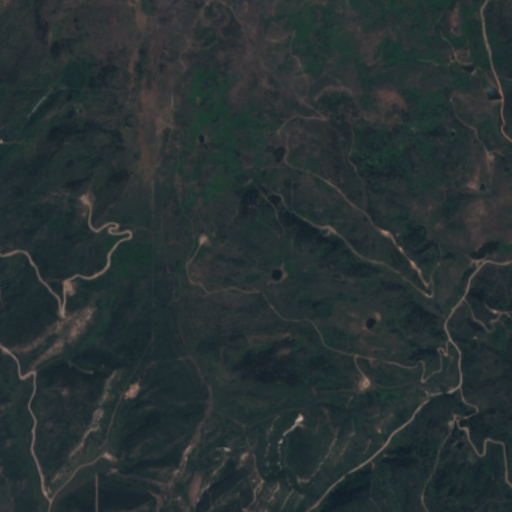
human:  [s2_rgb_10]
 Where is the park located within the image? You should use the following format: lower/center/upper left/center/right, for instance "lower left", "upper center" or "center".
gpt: There is no park in the image.